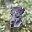
Label: 8